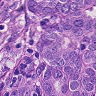
Metastatic tissue present: yes